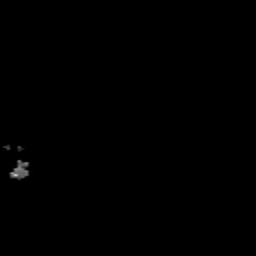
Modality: FA
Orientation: sagittal
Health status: healthy
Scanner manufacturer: siemens
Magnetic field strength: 3 T
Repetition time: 12 s
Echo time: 0.092 s